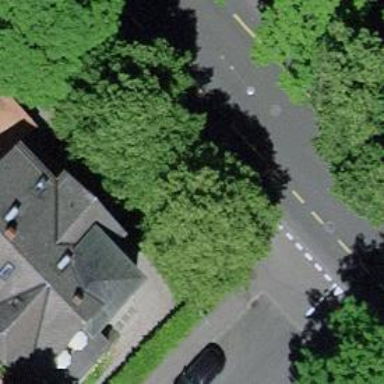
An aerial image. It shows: Avenue of trees.